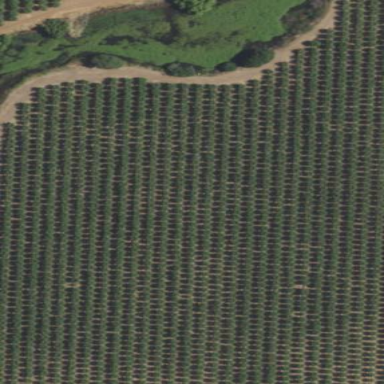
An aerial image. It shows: Farmland with almond crops.